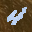
Label: 4